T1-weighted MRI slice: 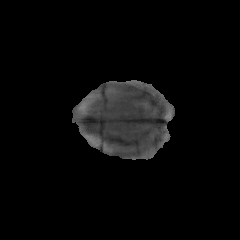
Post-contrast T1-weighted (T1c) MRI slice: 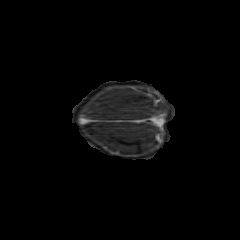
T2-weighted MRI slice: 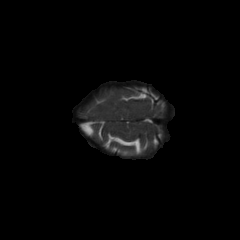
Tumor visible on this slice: no